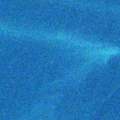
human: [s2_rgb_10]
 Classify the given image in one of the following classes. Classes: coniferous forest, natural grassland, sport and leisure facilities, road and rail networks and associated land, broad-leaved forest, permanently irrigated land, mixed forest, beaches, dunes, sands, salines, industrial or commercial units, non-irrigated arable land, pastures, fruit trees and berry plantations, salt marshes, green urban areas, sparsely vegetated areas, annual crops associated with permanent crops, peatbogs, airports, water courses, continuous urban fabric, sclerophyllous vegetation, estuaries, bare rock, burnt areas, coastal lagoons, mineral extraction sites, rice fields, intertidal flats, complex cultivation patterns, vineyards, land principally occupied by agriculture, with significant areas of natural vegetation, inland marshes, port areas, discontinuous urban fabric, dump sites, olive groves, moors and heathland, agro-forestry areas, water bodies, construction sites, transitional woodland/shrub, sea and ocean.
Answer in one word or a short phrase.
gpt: sea and ocean